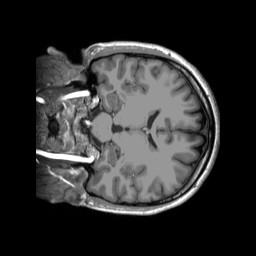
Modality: T1w
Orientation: coronal
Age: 28
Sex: male
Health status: ill